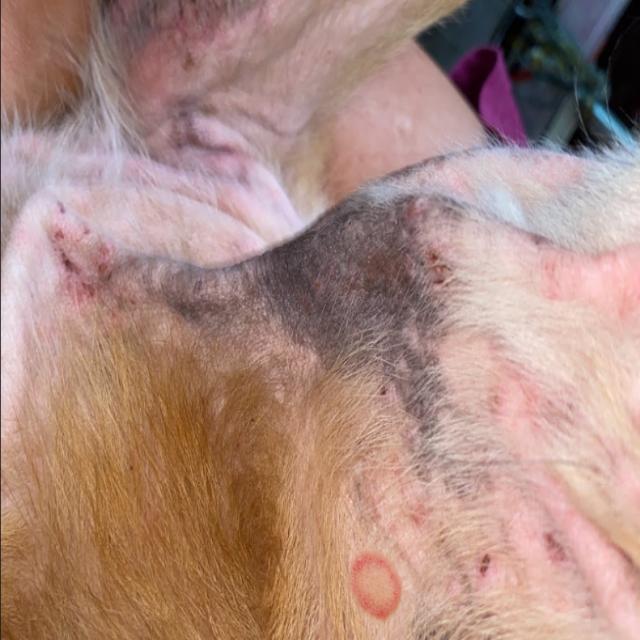
Canine ringworm (Dermatophytosis) — fungal infection caused by Microsporum or Trichophyton. Presents with circular alopecia, scaling, crusting, and broken hairs.